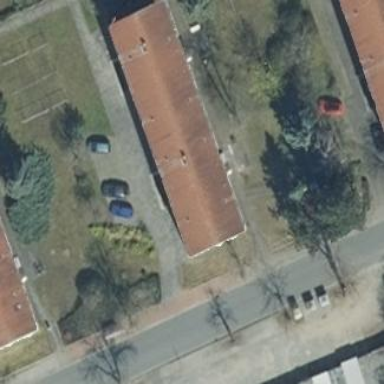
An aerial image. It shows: Gabled roof adorns the apartments building.